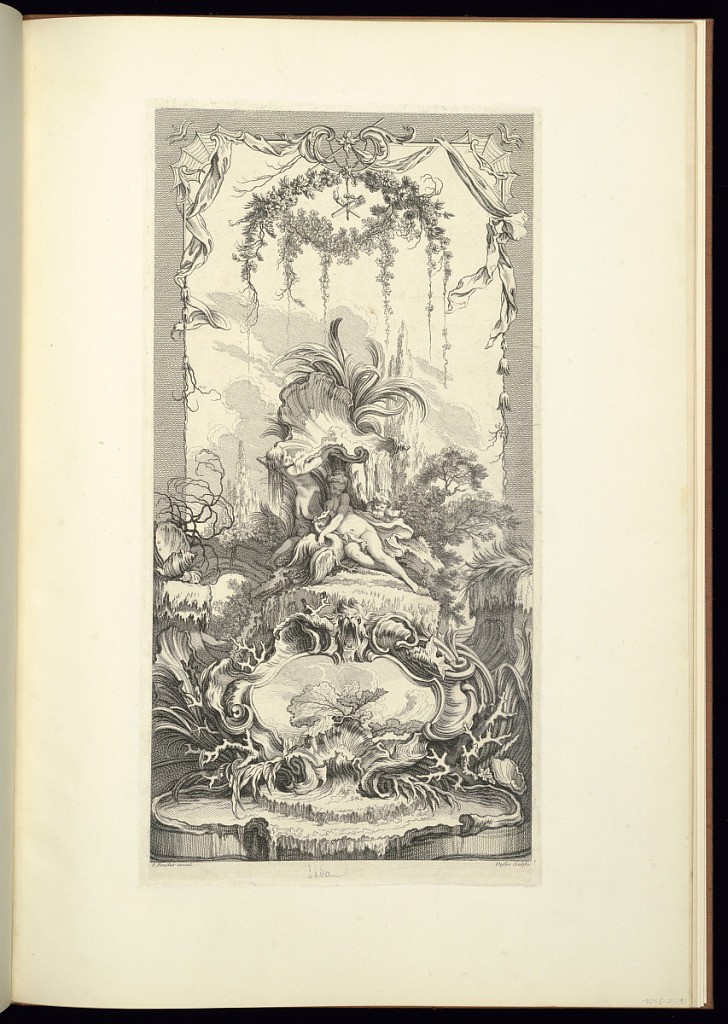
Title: Léda
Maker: François Boucher, French, 1703–1770
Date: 1740
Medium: Etching and engraving on white laid paper
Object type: Print
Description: One of five panel designs for a folding screen. The other designs in the series include Rocaille (Rock Garden) etched by Charles Nicolas Cochin ; and Hommage Champêtre (Pastorale); Triomphe de Pomone (Triumph of Pomona); and Triomphe de Priape (Triumph of Priapus) all etched by Claude Duflos the Younger. Vertical panel design with central scene depicting Leda and the swan, the personification of the god, Zeus. She is flanked by two child figures. The composition includes shells, leafy bushes, trees, and below, a large cartouche with a grotesque mask (top center) and large leaves (interior).  A shell cartouche below depicts a pool of water.